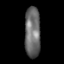
Tissue: lung
Cell type: T cells
Senescence score: 0.2359
Nuclear area (px): 776
Mean DAPI intensity: 107.834